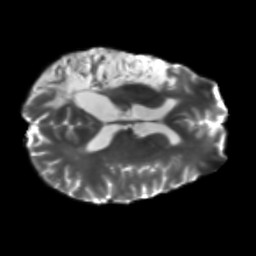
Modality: T2w
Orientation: axial
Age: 41
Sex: male
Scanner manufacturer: siemens
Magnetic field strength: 3 T
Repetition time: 5.25 s
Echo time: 0.08 s